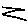
Label: zigzag